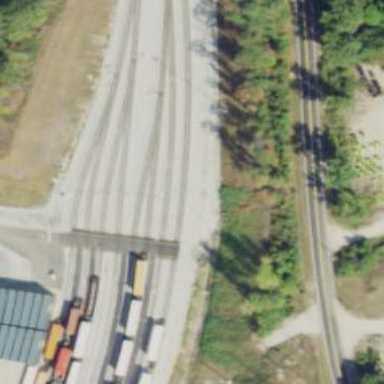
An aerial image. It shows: Level crossing along the railway.